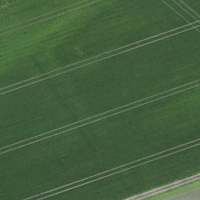
EUNIS habitat code: 52
Species observed at this site:
Ardea alba
Grus grus